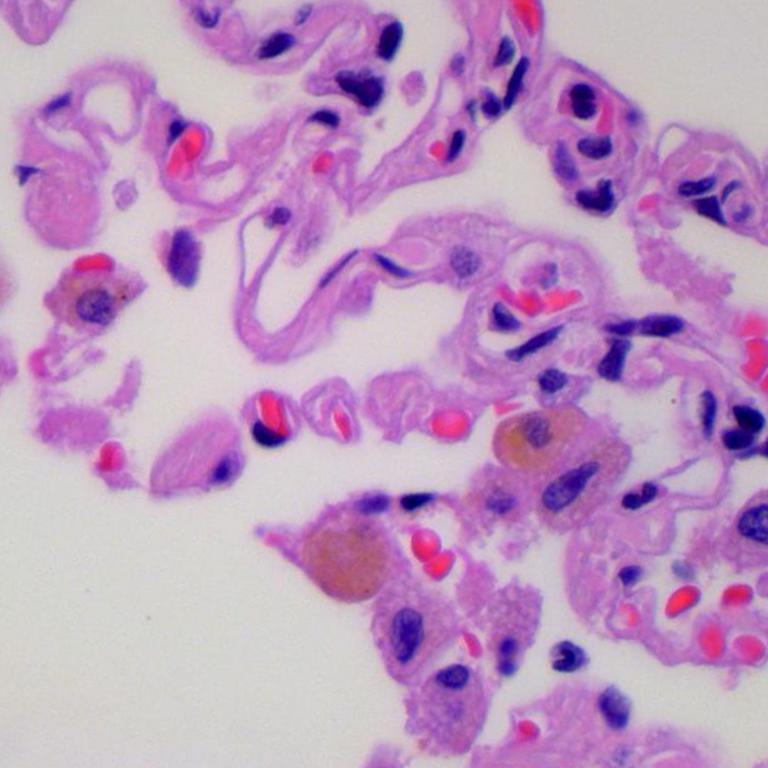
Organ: lung
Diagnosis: benign